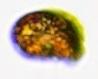
Label: Akashiwo